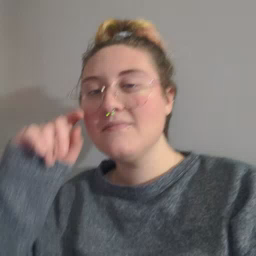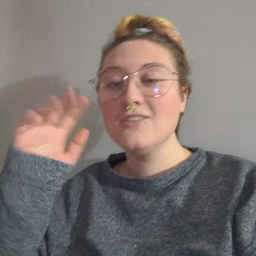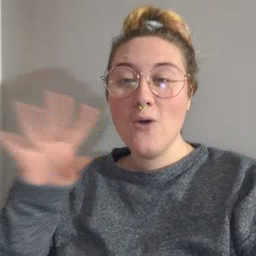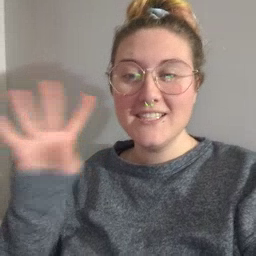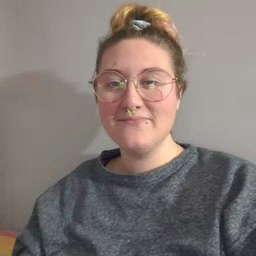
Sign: noisy